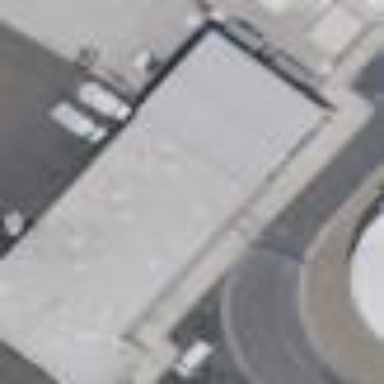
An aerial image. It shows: Industrial building.